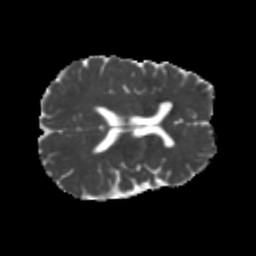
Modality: MD
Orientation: axial
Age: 24
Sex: male
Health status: healthy
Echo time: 0.074 s